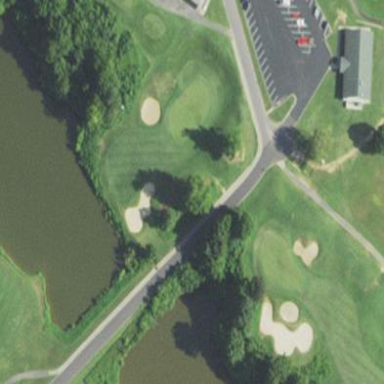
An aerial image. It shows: Golf rough area.